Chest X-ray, PA view. Patient: 34 years old, sex M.
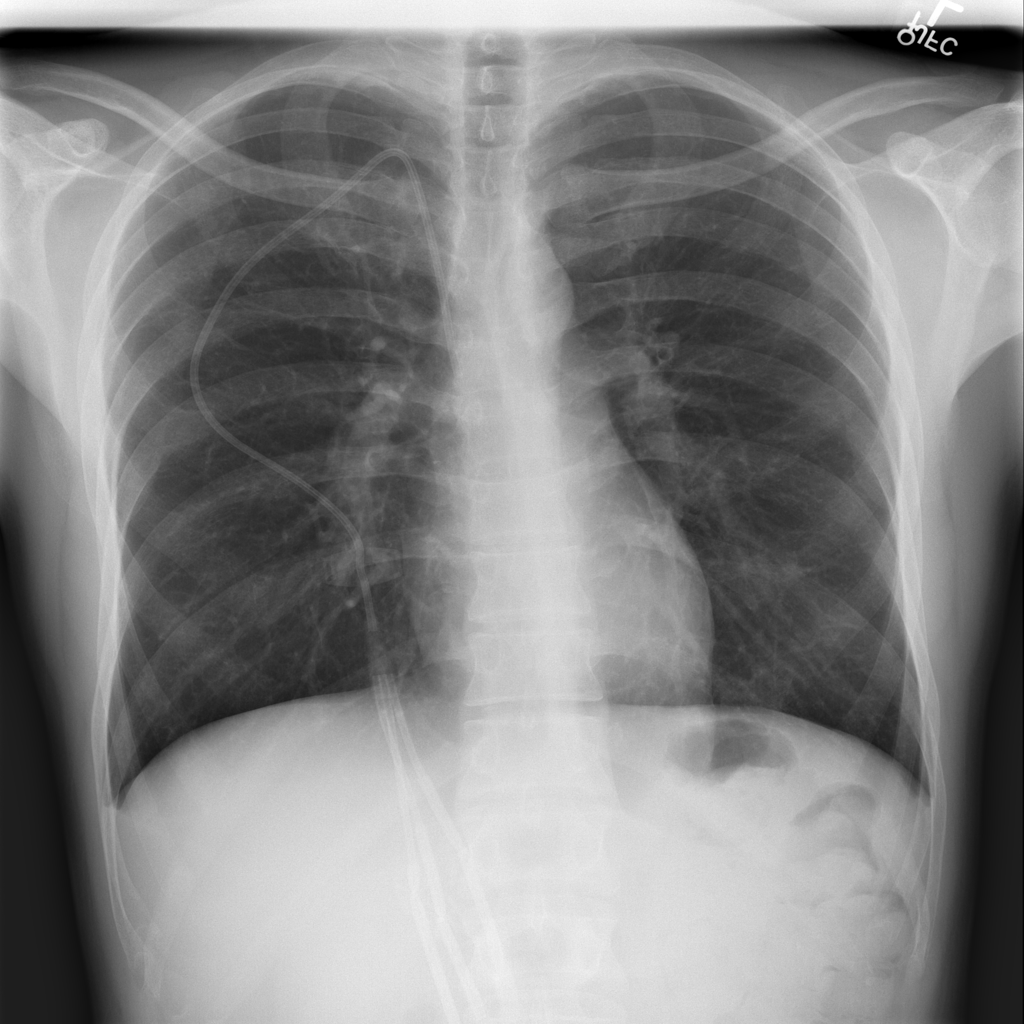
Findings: No Finding